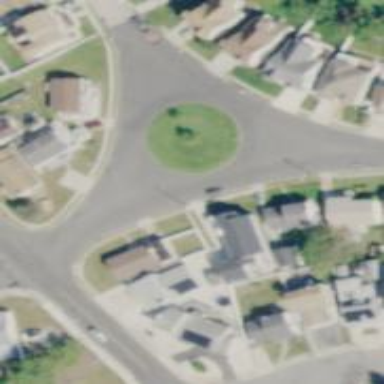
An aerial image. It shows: Roundabout on residential road.